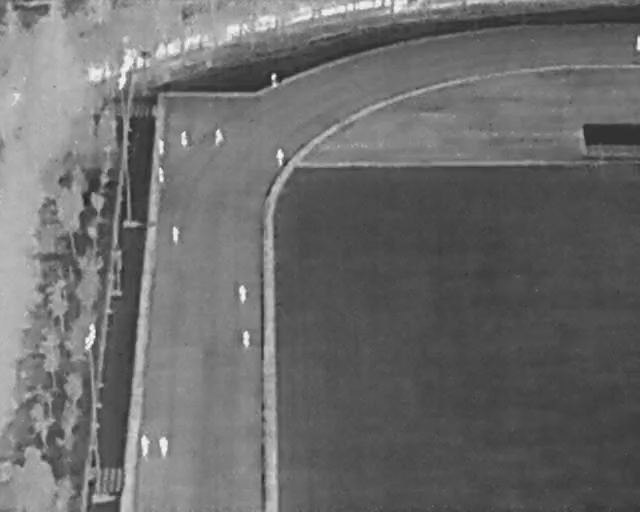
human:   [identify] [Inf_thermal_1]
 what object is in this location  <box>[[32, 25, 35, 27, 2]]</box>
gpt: <ref>1 medium person at the top</ref>

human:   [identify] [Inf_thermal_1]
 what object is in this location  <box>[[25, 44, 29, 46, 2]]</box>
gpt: <ref>1 medium person at the left</ref>

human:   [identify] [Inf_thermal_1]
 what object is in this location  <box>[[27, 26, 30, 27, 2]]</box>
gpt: <ref>1 medium person at the top left</ref>

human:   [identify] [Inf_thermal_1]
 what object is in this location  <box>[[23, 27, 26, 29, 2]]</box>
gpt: <ref>1 small person at the top left</ref>

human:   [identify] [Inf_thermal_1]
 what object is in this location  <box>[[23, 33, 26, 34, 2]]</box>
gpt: <ref>1 small person at the left</ref>